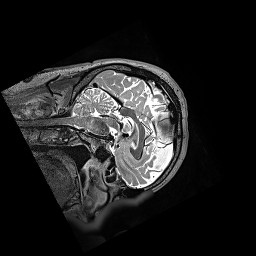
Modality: T2w
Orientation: sagittal
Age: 48
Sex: female